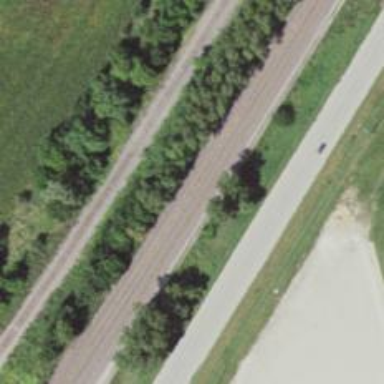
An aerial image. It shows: Railway track.